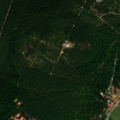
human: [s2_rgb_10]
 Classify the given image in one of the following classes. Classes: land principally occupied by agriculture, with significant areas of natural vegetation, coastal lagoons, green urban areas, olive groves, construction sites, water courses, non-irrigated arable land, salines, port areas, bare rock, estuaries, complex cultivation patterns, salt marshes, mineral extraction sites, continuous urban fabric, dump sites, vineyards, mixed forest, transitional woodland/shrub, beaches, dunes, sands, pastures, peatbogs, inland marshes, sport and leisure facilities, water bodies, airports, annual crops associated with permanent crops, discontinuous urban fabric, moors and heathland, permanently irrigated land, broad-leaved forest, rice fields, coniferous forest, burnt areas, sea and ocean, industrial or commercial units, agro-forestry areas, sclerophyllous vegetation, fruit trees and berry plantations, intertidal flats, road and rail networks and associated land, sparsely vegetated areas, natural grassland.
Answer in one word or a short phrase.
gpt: discontinuous urban fabric, coniferous forest, mixed forest, moors and heathland, coastal lagoons